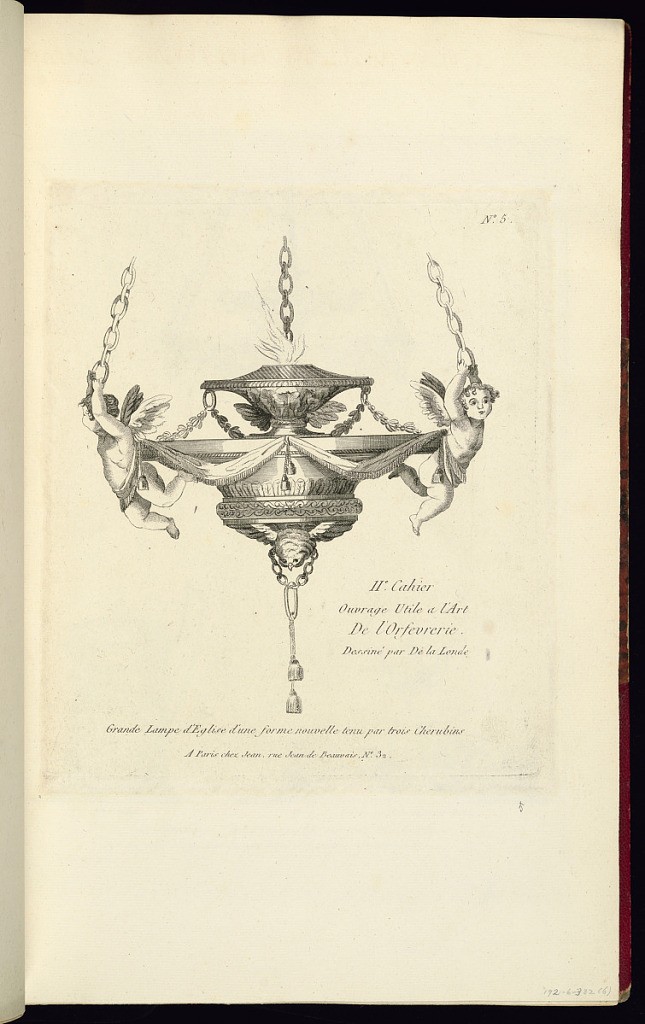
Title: Grande Lampe d'Eglise d'une forme nouvelle tenus par trois Cherubins
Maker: Richard de Lalonde, French, active 1780–96
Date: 1788–1796
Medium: Etching on off-white laid paper
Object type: Print
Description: Design for a liturgical pendant lantern decorated with ornament motifs including branches, gadrooning, fluting, drapery, tassels, wave pattern, lancet leaves, and owl, and Cherubs. The plate is numbered.